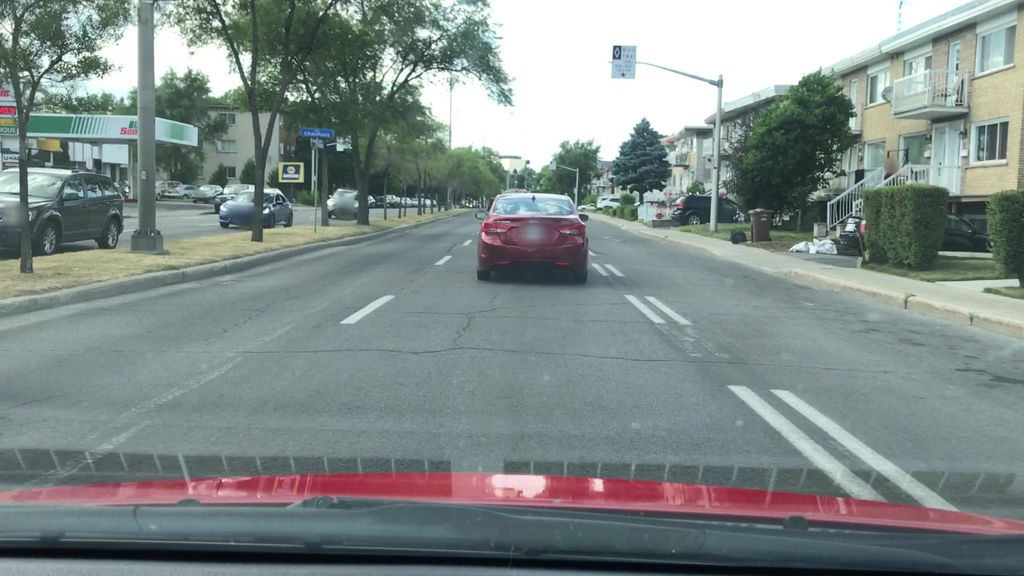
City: montreal